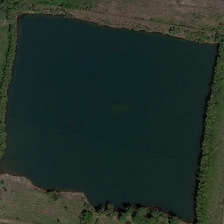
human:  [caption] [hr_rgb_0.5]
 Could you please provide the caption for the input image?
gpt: some green plants are around a square dark green pond .

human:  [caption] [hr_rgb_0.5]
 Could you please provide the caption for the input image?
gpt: some green plants are around a square dark green pond .

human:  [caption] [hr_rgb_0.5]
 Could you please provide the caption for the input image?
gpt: some green plants are around a square dark green pond .

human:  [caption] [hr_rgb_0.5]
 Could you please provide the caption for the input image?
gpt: some green plants are around a square dark green pond .

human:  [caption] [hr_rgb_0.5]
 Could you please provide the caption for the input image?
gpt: some green plants are around a square dark green pond .